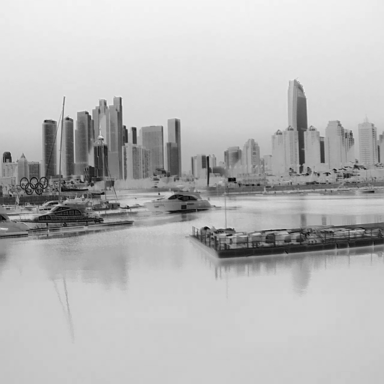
There are two canoes in the infrared image.